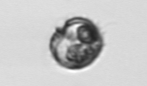
Label: Proterythropsis